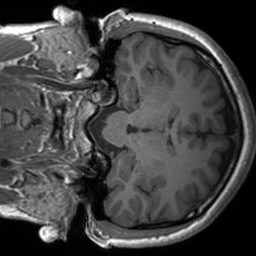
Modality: T1w
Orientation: coronal
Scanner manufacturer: siemens
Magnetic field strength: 3 T
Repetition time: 1.54 s
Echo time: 0.00234 s